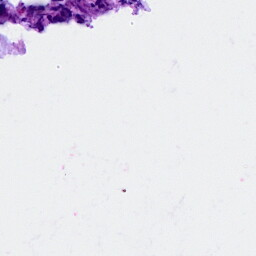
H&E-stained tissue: Breast